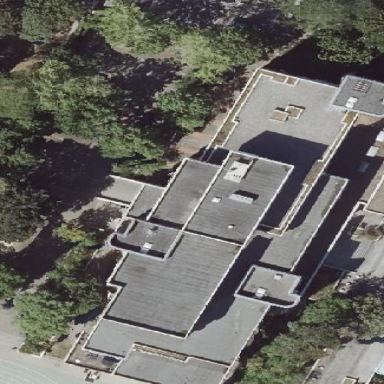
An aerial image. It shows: Part of building.